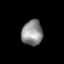
Tissue: lung
Cell type: Epithelial cells
Senescence score: 0.2141
Nuclear area (px): 519
Mean DAPI intensity: 141.659